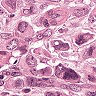
Metastatic tissue present: yes